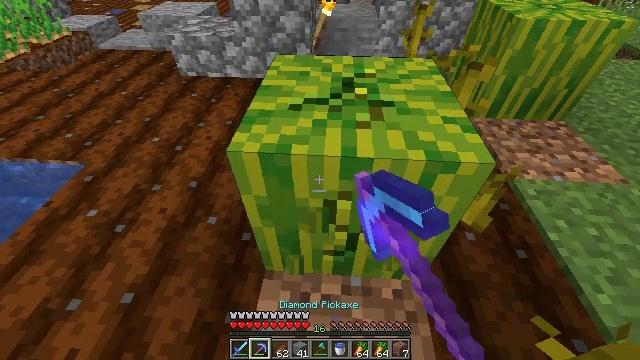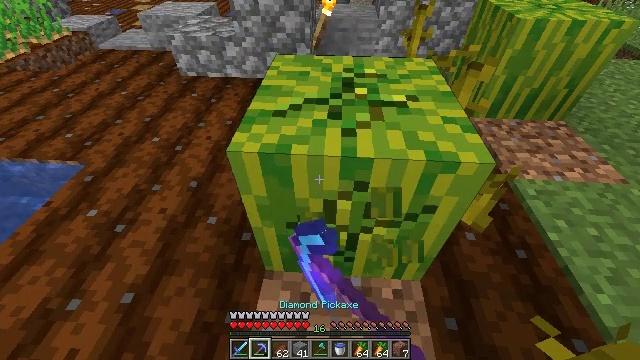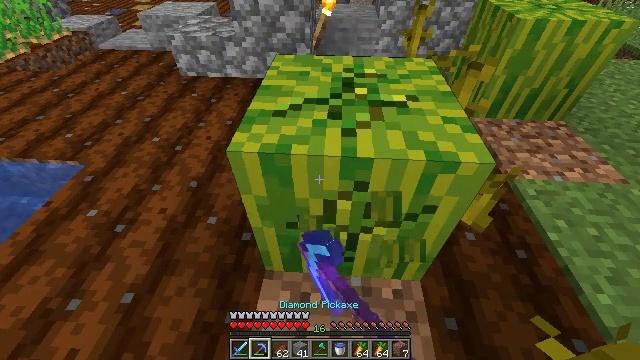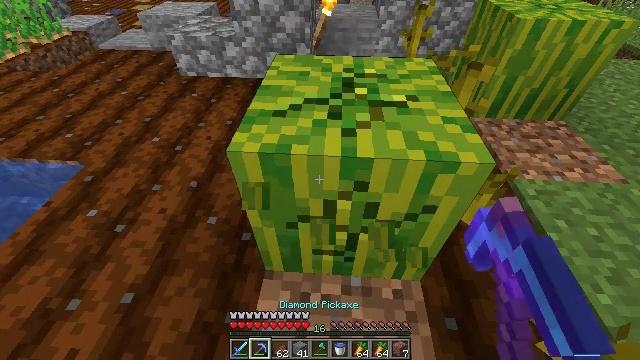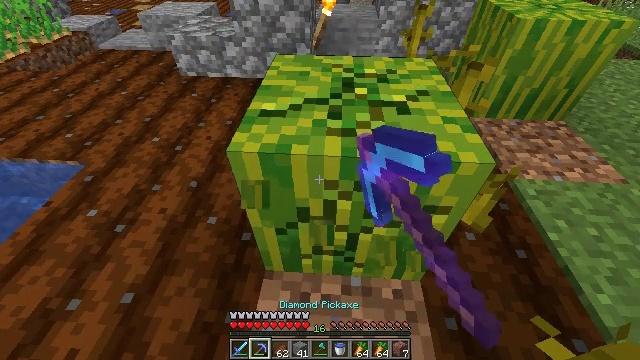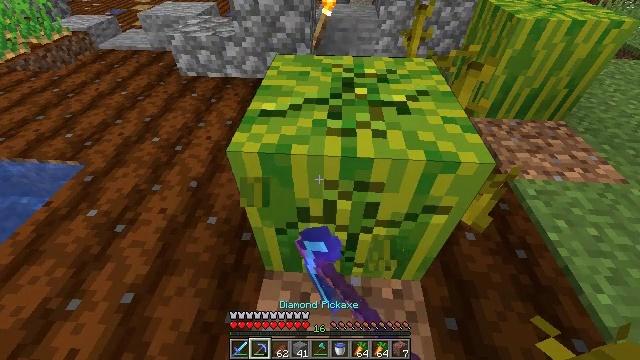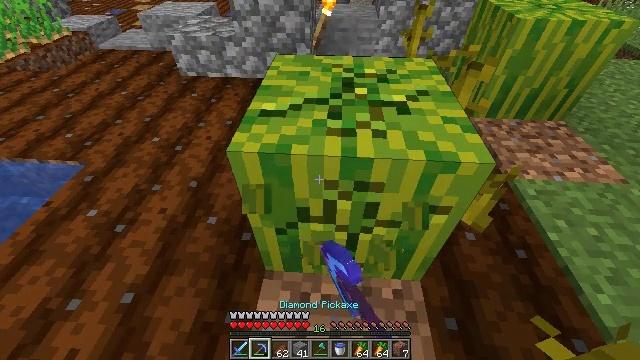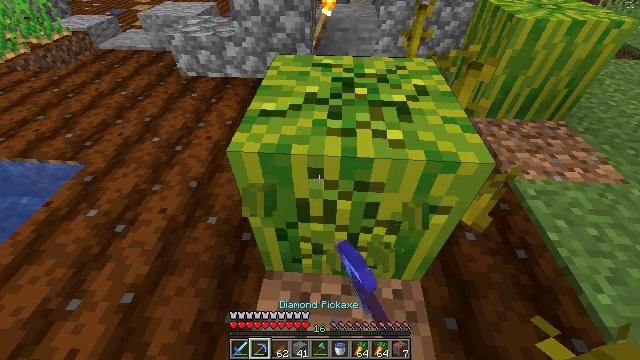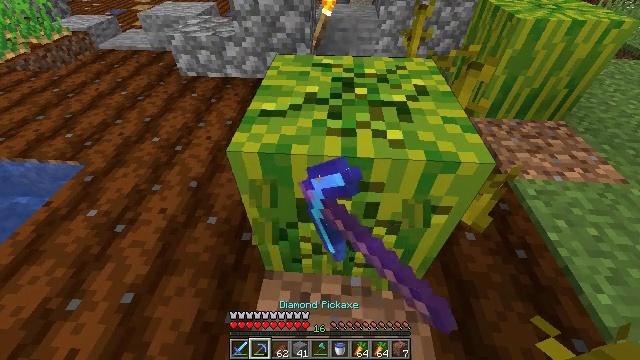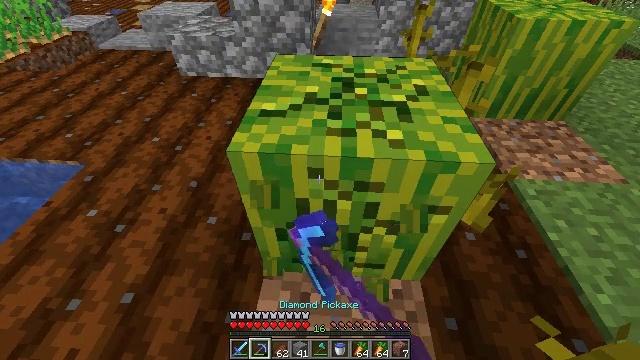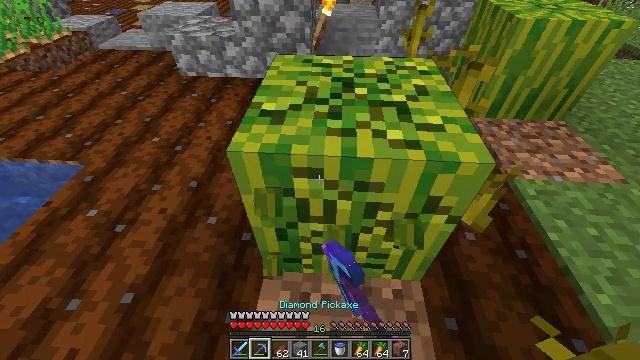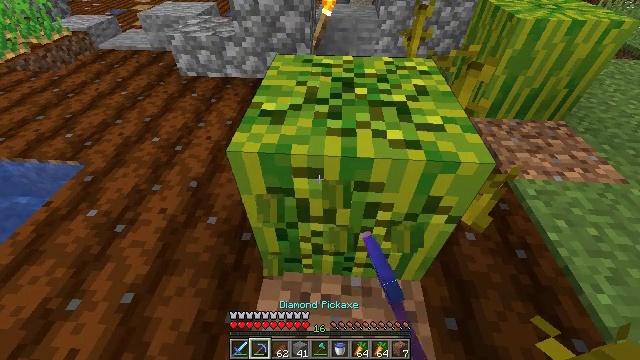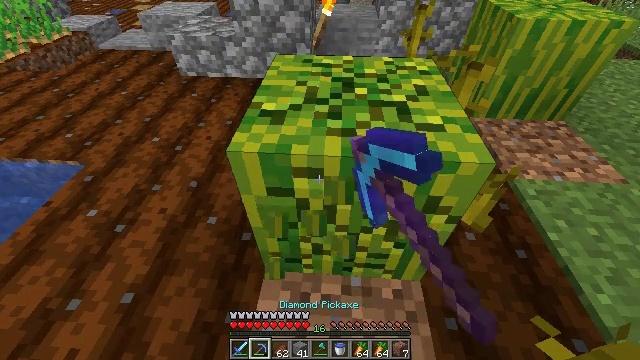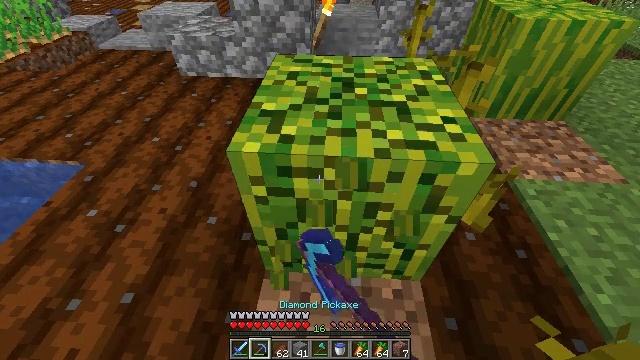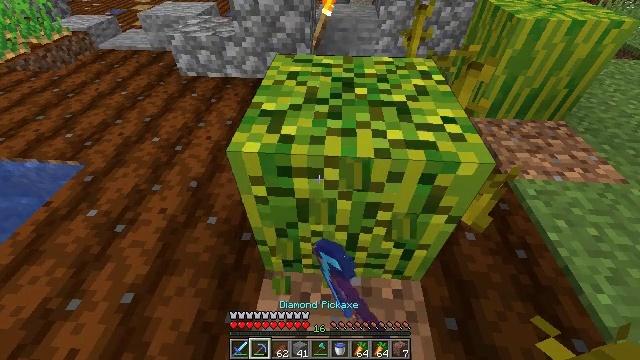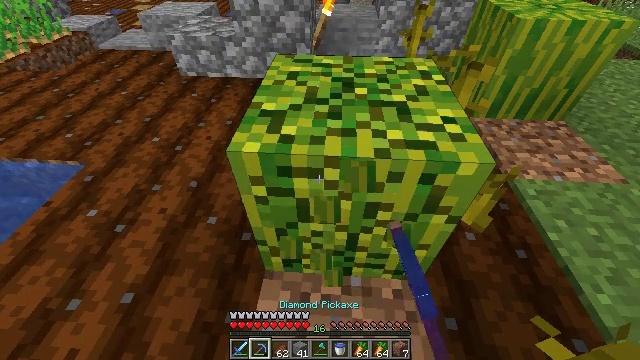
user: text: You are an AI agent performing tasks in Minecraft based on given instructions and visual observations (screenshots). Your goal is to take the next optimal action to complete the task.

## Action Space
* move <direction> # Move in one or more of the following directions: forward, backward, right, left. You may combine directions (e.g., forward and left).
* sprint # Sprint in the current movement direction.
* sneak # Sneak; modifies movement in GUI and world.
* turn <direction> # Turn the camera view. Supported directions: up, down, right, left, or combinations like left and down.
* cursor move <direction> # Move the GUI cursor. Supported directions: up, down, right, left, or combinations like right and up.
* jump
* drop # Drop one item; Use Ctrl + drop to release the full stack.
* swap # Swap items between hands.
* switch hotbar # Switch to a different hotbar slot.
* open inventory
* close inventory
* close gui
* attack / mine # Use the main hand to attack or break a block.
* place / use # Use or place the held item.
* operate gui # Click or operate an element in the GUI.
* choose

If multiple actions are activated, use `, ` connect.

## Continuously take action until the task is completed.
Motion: motion action
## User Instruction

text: Attack the melon to collect it.
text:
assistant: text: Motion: attack / mine
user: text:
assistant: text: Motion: attack / mine
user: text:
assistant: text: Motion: attack / mine
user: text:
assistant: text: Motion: attack / mine
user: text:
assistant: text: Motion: attack / mine
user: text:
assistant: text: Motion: attack / mine
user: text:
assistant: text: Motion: attack / mine
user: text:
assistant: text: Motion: attack / mine
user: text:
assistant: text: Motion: attack / mine
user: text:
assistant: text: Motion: attack / mine
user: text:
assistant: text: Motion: attack / mine
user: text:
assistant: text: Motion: attack / mine
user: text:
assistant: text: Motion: attack / mine
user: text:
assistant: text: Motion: attack / mine
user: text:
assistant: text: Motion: attack / mine
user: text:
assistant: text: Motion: attack / mine
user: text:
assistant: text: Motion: attack / mine
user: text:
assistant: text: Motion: attack / mine
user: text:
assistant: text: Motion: attack / mine
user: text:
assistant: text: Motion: attack / mine
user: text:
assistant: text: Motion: attack / mine